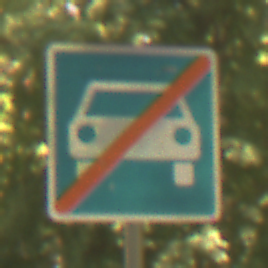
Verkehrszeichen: EndeKraftfahrstrasse
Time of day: Midday
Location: Outdoor (Nature)
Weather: PartlyCloudy
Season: NotSpecified
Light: Natural